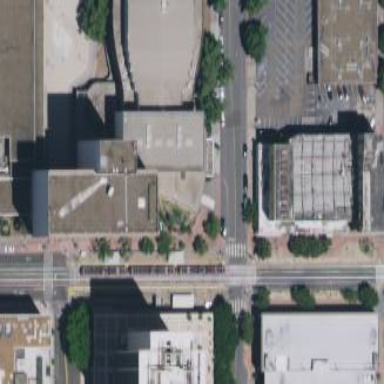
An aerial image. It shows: Commercial theatre building.